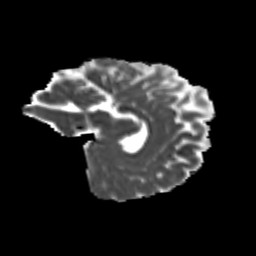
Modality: MD
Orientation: sagittal
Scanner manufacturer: siemens
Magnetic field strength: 3 T
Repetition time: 9.2 s
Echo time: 0.084 s